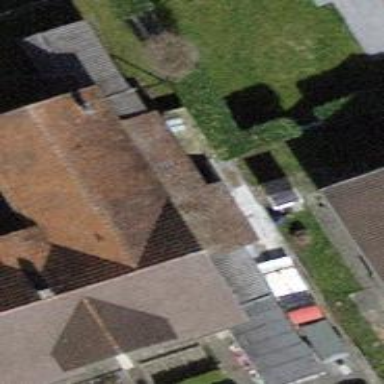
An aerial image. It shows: Building with tiled roof.